Question: I have an Excel formula to count the number of times a date shows in a specific period:
'''
=SUMPRODUCT(('Reg. 2013'!B:B>=D10)*('Reg. 2013'!B:B<=E10))
'''
The problem is that this formula is only counting some dates. I've checked the formatting and auto calculation and it shows incorrect values.
For ex: between 24/08/2013 30/08/2013 it shows '8' but they are 12,
and between 31/08/2013 31/08/2013 it shows '0' but there are 2.
Why might this be?

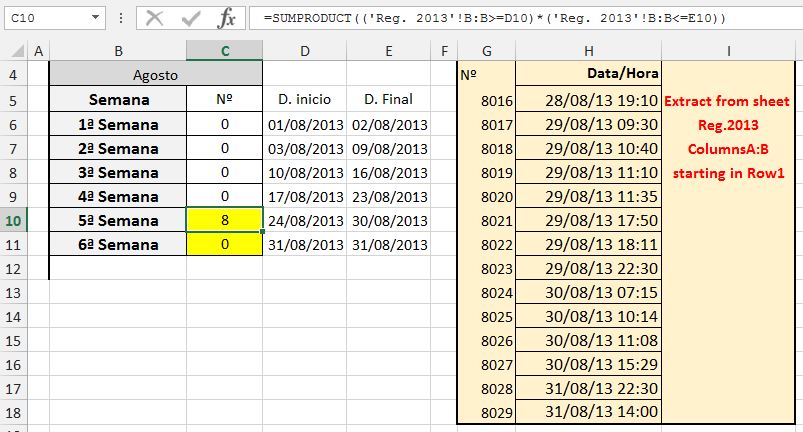
Answer: thanks guys, it worked with ron sugestion
=SUMPRODUCT((INT('Reg. 2013'!B:B)>=D10)*(INT('Reg. 2013'!B:B)<=E10))
thanks